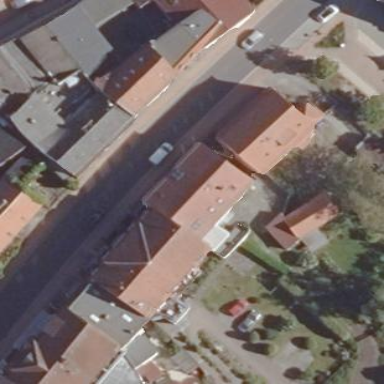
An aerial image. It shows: Part of building is shown in the image.